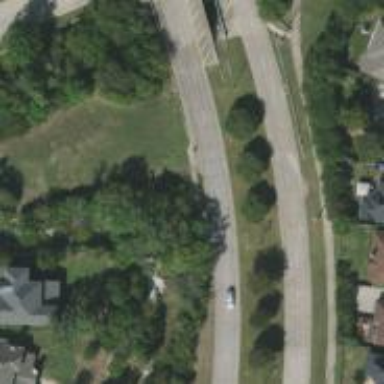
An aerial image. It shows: Secondary road with separate sidewalk.